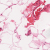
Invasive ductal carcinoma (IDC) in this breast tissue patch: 0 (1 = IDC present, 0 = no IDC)